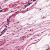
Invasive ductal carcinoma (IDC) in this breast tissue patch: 0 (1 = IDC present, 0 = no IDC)